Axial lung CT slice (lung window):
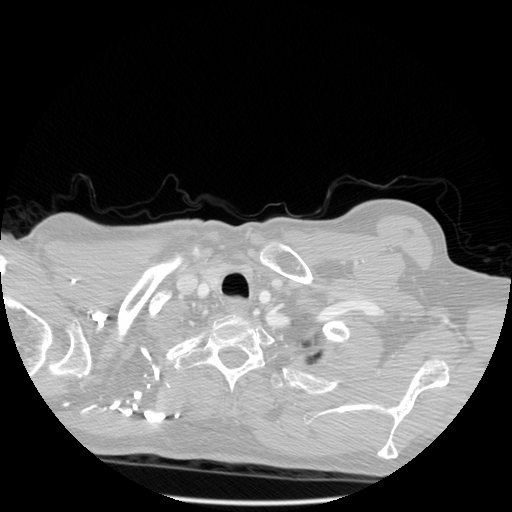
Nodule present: no